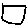
Label: square